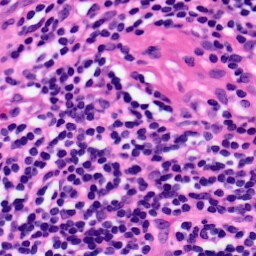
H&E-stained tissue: Pancreatic